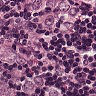
Metastatic tissue present: yes